Question: I am making a simple Android app and I wanted to make a DrawerLayout menu. When I went to use it, it said that drawer layout must be declared. I checked my SDK manager and the android support jar is installed and up to date.

I tried uninstalling and re-installing but that did not help. I also tried creating a new project and that did not work.
Code:
'''
<android.support.v4.widget.DrawerLayout
xmlns:android="http://schemas.android.com/apk/res/android"
android:id="@+id/drawer_layout"
android:layout_width="match_parent"
android:layout_height="match_parent">
<FrameLayout
android:id="@+id/content_frame"
android:layout_width="match_parent"
android:layout_height="match_parent" />
<!-- The navigation drawer -->
<ListView android:id="@+id/left_drawer"
android:layout_width="240dp"
android:layout_height="match_parent"
android:layout_gravity="start"
android:choiceMode="singleChoice"
android:divider="@android:color/transparent"
android:dividerHeight="0dp"
android:background="#111"/>
</android.support.v4.widget.DrawerLayout>
'''
Error:
'''
Element android.support.v4.widget.DrawerLayout must be declared
'''
Minimum API: 7Build API: 18IDE: Android Studio
Android Studio Build Number: AI-132.863010
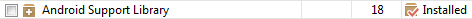
Answer: You need to add the support library to your libraries.
'''
dependencies {
...
compile "com.android.support:support-v4:18.0.+"
}
'''
to your 'build.gradle' file.
Press Ctrl + Alt- Shift +S (.
Locate the JAR I am sure you copied to your ./libs folder already and you should be done.
just copy android-support-v4.jar to YourProject/libs, right click on the JAR from Android Studio and choose
As of Android Studio 0.3 You shouldn't have to manually edit the gradle file, you can just add the libraries in project structure.